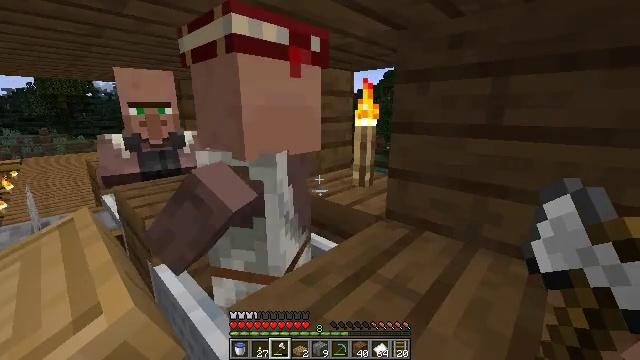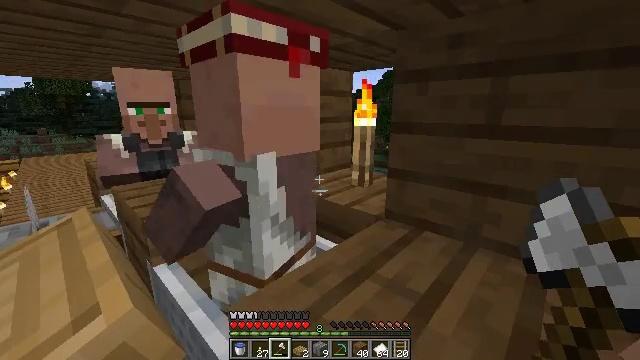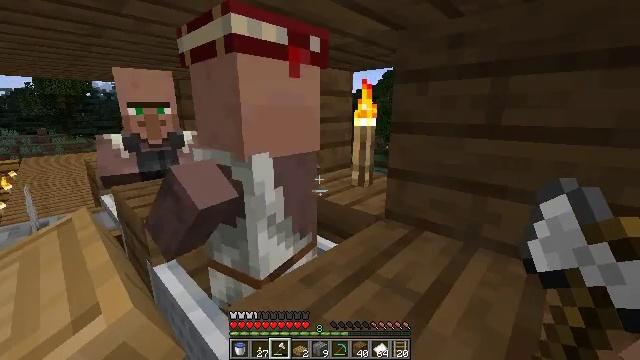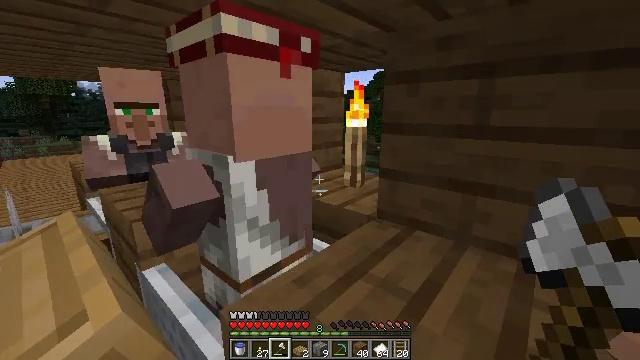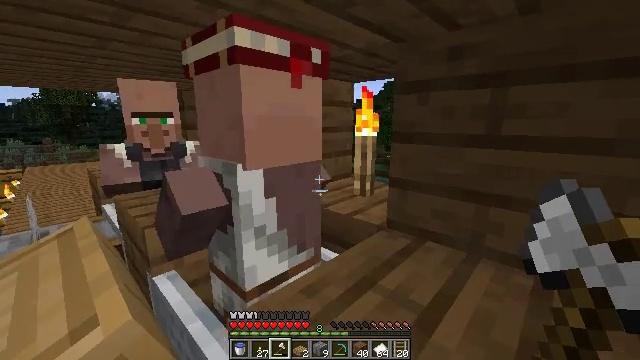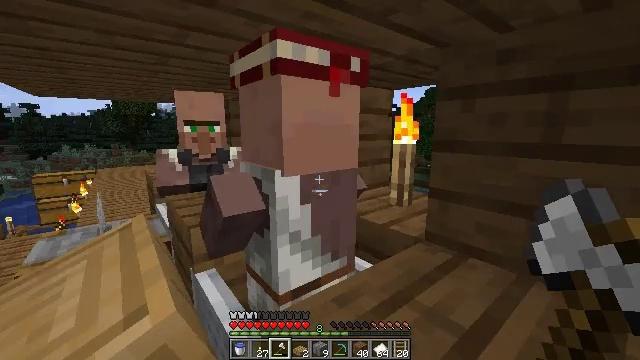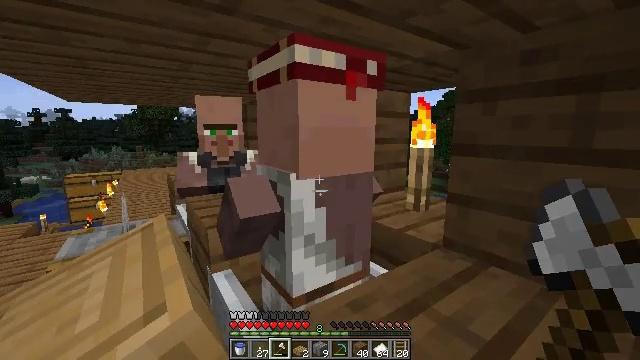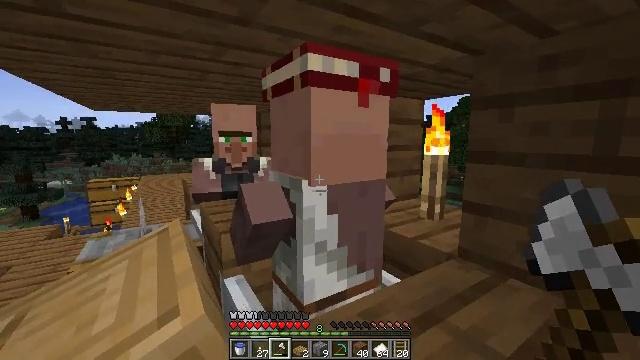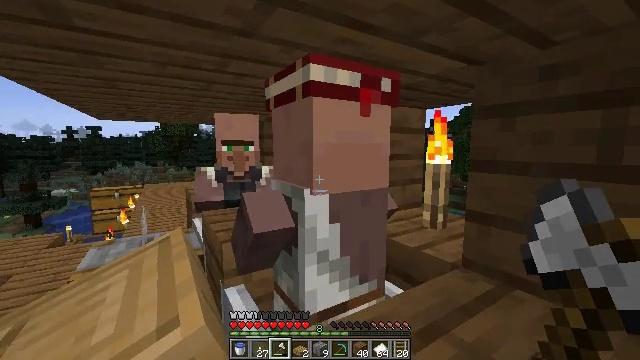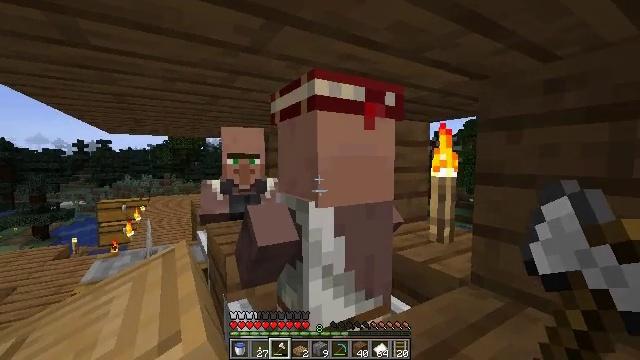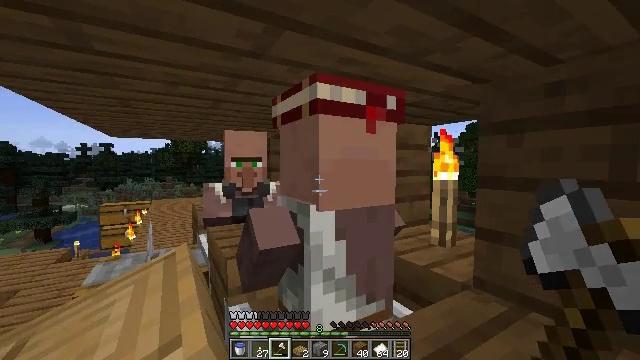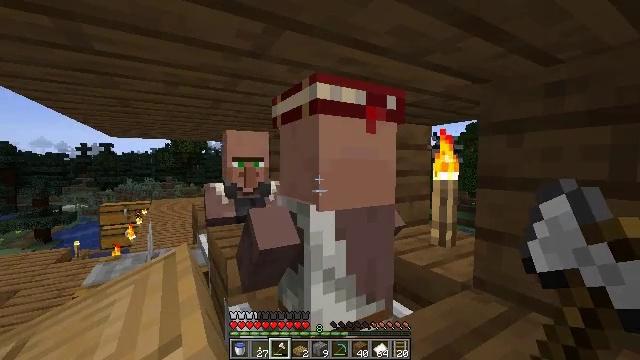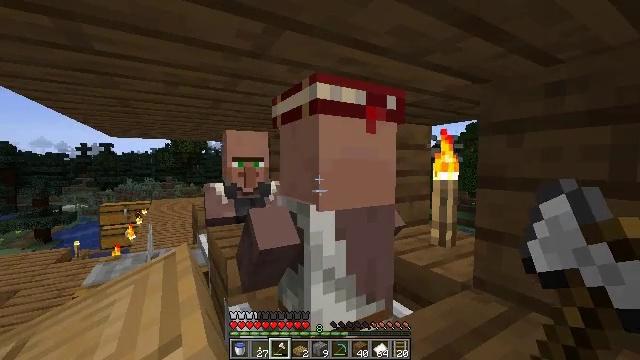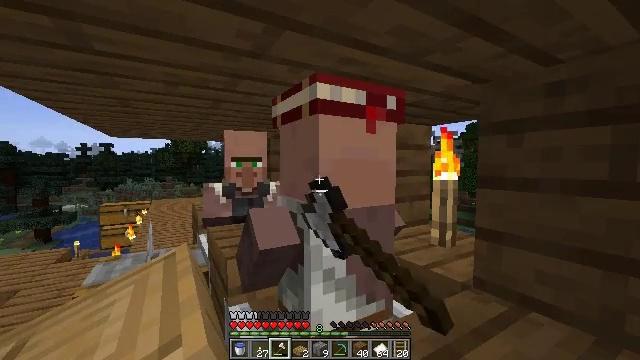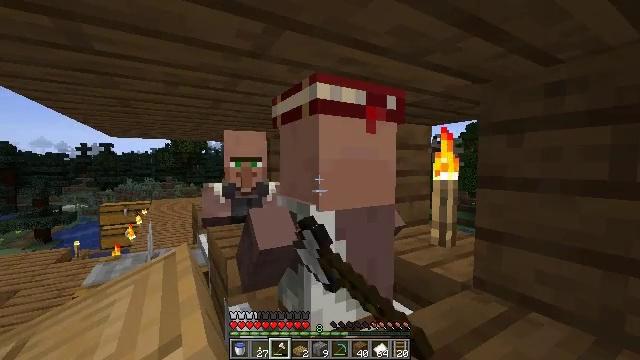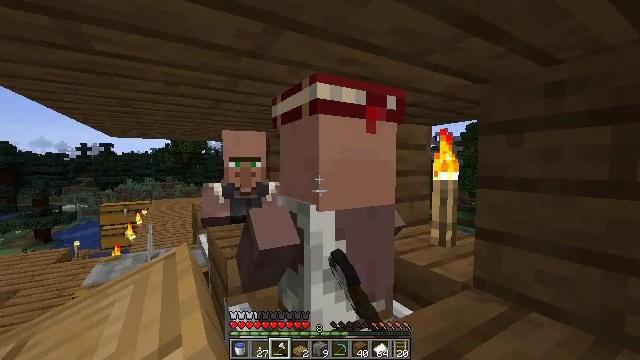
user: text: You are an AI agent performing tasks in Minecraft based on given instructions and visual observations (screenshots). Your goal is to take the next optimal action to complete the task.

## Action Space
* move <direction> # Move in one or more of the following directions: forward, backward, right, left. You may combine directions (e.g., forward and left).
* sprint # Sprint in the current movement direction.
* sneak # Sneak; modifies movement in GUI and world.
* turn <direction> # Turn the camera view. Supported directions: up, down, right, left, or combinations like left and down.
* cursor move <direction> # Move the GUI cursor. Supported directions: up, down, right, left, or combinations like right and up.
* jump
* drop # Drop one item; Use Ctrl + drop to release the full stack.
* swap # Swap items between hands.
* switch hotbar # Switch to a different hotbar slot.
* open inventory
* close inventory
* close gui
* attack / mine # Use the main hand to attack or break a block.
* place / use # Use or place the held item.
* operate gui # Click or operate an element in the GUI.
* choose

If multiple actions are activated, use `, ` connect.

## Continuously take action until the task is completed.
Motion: motion action
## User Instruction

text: Make a lantern using iron nuggets and a torch.
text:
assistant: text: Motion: no_op
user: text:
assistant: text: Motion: no_op
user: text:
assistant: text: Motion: turn right
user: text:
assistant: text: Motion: turn left and up
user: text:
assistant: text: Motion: turn left and up
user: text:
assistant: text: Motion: turn left
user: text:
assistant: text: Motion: turn left and up
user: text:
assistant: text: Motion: turn up
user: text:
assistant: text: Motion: turn left and up
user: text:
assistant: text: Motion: no_op
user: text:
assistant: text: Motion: no_op
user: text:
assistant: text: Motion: use / place
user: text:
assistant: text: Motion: use / place
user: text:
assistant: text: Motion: use / place
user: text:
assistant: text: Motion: no_op
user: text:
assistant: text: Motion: no_op
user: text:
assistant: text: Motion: open gui
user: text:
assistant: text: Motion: no_op
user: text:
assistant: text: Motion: no_op
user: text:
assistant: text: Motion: no_op
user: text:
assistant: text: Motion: no_op
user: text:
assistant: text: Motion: no_op
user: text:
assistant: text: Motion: no_op
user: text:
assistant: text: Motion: cursor move left and up
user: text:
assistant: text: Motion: cursor move left
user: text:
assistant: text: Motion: no_op
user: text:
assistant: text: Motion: no_op
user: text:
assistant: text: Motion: no_op
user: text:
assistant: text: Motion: no_op
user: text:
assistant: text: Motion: cursor move left